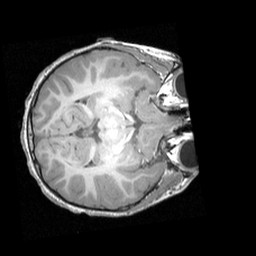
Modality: T1w
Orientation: axial
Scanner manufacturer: siemens
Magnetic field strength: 3 T
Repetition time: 1.58 s
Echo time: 0.00299 s